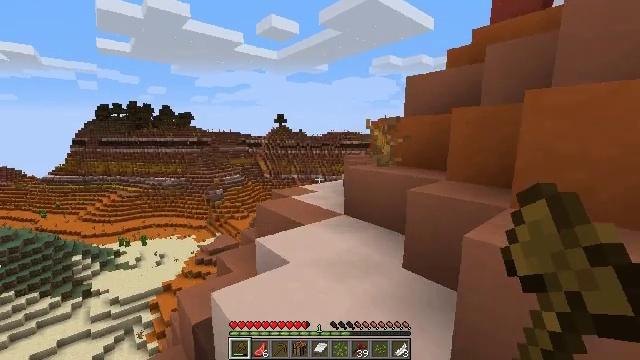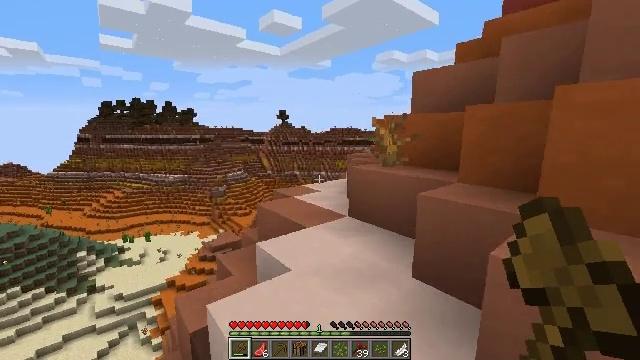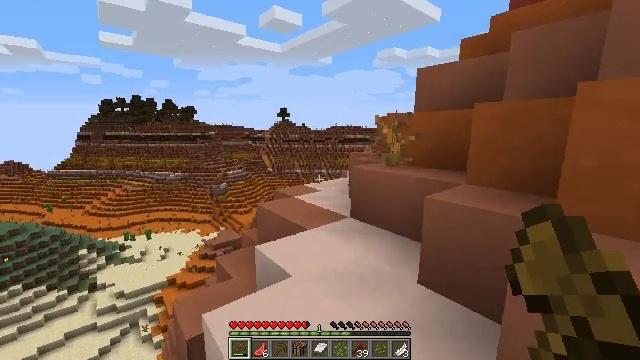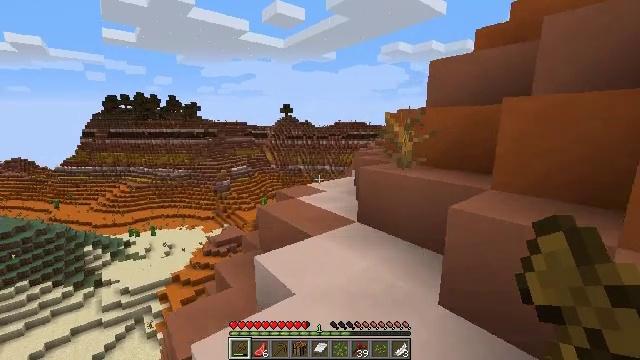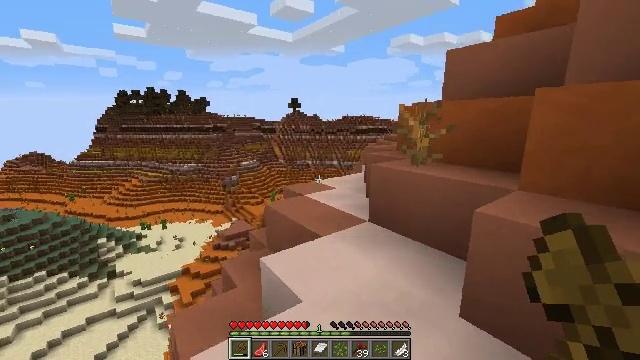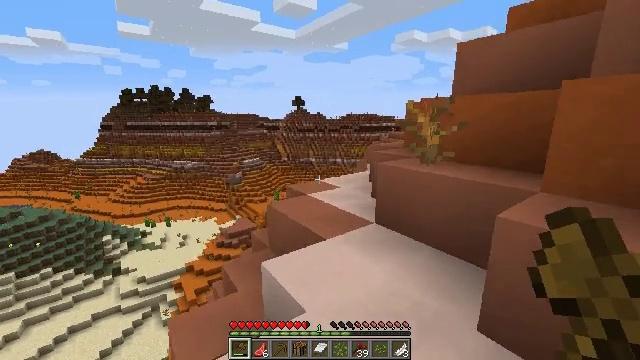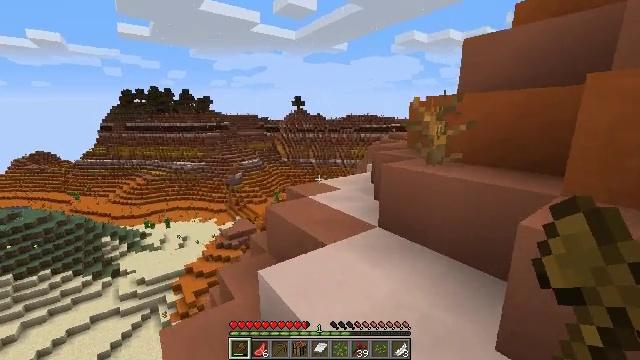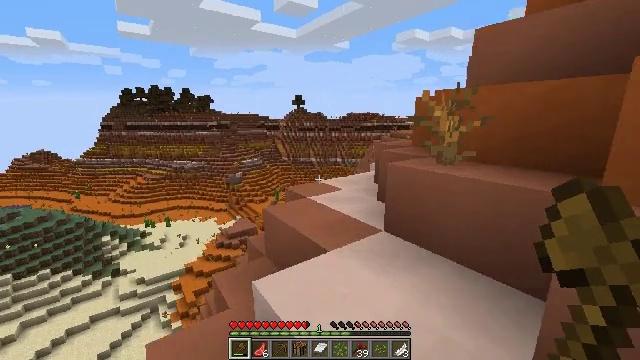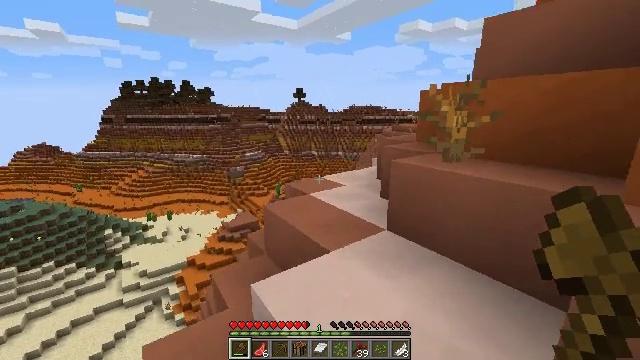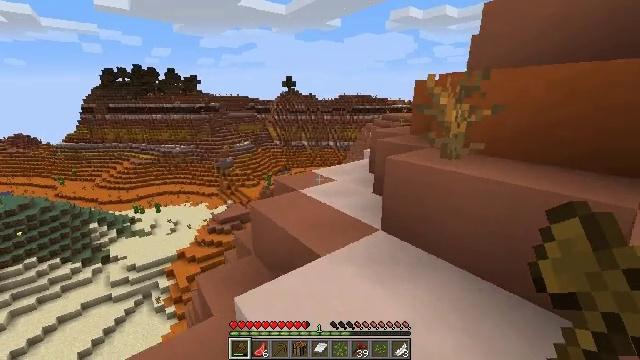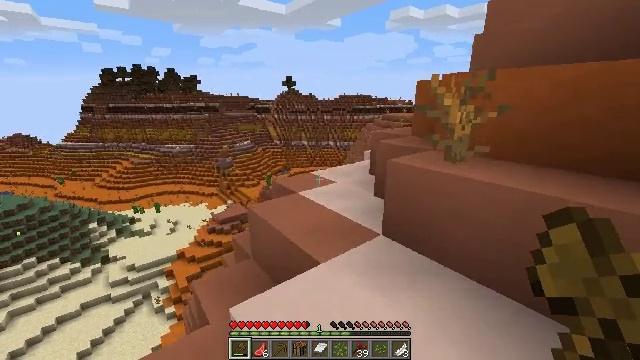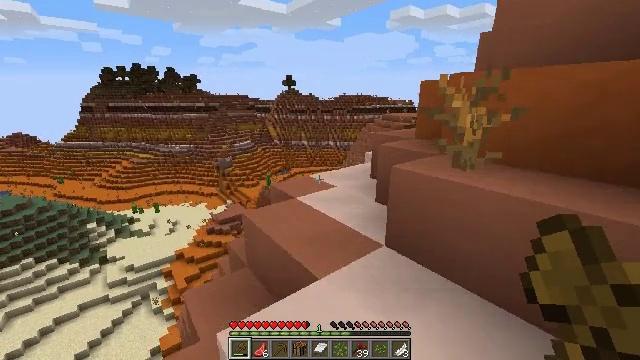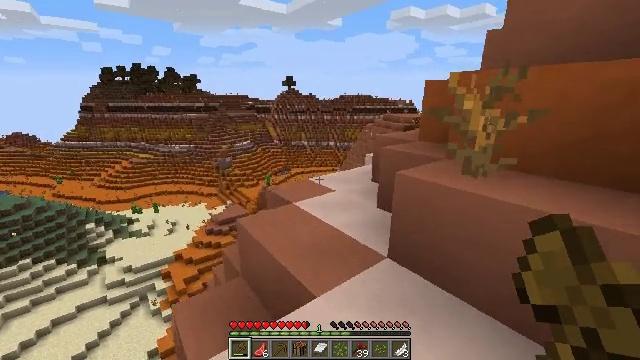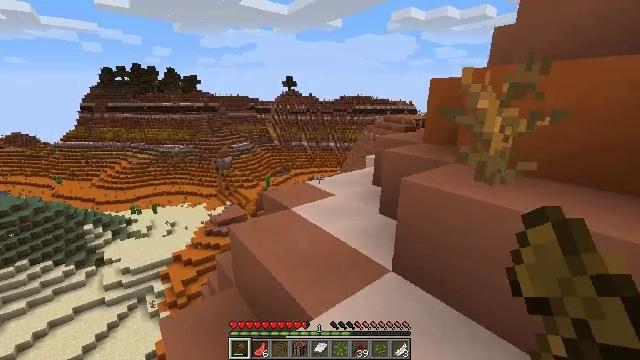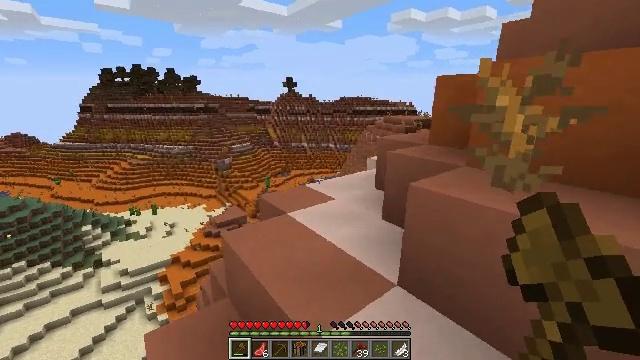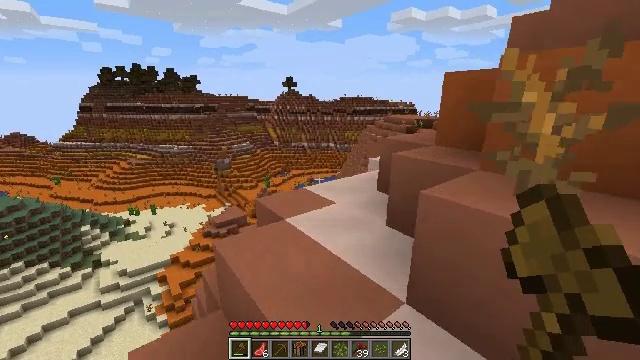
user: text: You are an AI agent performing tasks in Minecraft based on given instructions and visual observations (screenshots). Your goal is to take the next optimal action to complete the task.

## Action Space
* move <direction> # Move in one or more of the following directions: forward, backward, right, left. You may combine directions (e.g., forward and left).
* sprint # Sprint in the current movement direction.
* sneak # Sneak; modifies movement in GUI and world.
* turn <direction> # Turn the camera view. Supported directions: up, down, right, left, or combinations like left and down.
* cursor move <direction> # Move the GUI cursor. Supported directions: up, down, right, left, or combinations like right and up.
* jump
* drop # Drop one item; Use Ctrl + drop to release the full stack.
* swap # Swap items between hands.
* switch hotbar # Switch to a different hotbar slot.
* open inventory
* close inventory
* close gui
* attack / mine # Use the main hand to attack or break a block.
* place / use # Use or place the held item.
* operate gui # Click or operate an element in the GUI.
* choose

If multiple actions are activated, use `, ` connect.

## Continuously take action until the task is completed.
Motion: motion action
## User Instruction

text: Remove red sand to use for crafting or building.
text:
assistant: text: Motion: move forward
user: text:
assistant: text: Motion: move forward
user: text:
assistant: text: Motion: move forward
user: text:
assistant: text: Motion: move forward, turn left and down
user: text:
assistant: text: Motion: move forward
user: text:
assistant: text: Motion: move forward
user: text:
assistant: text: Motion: move forward
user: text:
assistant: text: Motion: move forward, turn down
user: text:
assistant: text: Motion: move forward, turn right and down
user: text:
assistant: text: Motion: move forward
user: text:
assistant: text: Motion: move forward
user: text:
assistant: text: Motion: move forward
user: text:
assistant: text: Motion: move forward
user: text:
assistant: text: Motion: move forward
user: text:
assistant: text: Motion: move forward
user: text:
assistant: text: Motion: move forward
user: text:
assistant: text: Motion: move forward
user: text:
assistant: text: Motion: move forward
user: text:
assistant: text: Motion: move forward
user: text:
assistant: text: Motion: move forward
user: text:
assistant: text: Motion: move forward
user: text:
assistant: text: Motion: move forward
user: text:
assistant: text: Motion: move forward, turn left and up
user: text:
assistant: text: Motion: move forward
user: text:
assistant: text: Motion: move forward
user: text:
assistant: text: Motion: move forward
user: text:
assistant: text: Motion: move forward
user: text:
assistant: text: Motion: move forward
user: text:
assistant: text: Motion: move forward and move right
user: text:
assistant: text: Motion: move forward and move right